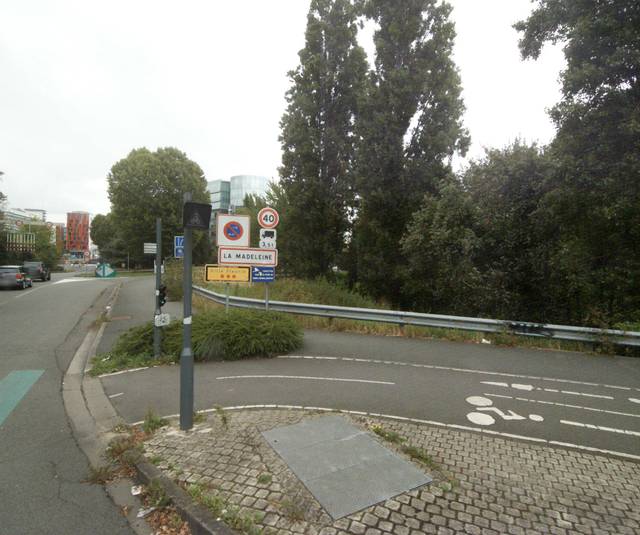
Region: France
Coordinates: 50.643, 3.073